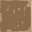
Piece: xx